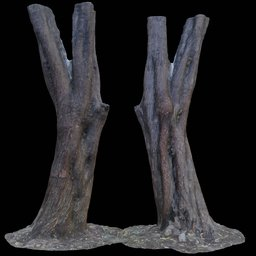
Label: nature